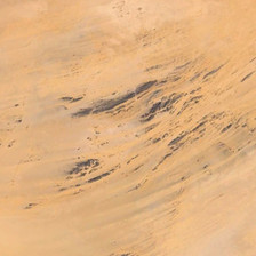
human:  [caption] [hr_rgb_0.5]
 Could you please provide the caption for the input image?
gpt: There are stripes and black hammocks in the desert.

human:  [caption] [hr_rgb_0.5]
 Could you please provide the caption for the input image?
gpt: There are stripes and some black humnocks in the desert.

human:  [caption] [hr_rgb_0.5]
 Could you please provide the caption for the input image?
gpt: There are stripes and some Black Hills in the desert.

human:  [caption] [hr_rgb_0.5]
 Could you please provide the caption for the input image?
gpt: the sand in the desert covers the hills .

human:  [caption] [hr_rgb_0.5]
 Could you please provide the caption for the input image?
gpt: Black Hills and the Striped Desert